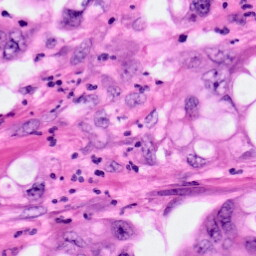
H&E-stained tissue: Pancreatic